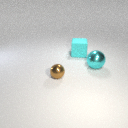
large cyan metal sphere behind small brown metal sphere